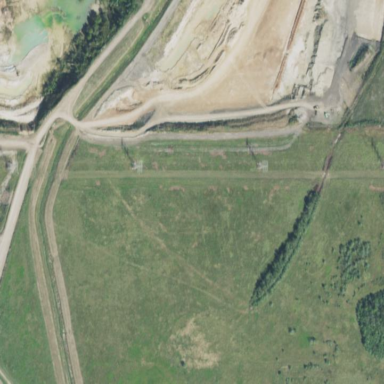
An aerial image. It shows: Quarry area.